Aerial crown-view tile of a tropical tree (Barro Colorado Island, Panama), acquired 20250124:
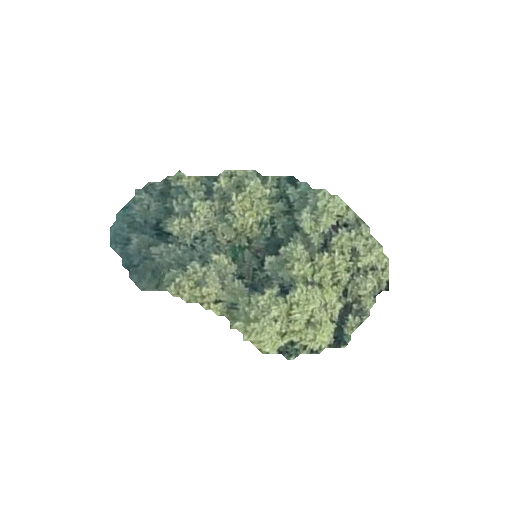
Species: Protium stevensonii
GBIF accepted scientific name: Tetragastris panamensis
Crown area: 53.21 m²